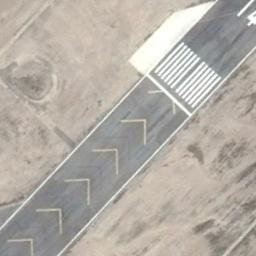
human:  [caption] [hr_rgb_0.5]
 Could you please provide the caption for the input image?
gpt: The runway is on the bare land .

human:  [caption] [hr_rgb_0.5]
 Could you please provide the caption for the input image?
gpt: The runway with some arrow markings goes through the clearing .

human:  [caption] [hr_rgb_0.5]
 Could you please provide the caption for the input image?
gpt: Next to the runway is brown bare ground with white arrows and short-line signs on the runway .

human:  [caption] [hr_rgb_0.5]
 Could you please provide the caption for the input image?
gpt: Runways are marked by arrows and vertical lines .

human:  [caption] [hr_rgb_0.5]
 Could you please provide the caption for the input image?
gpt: There are some empty land beside the runway with white marks .